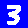
Digit: 3